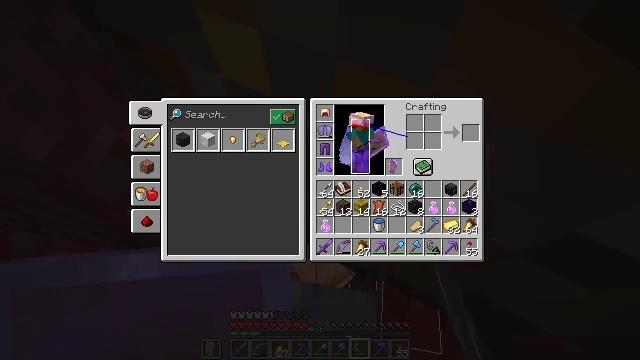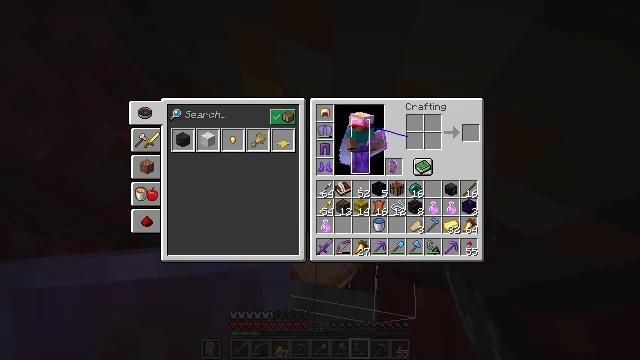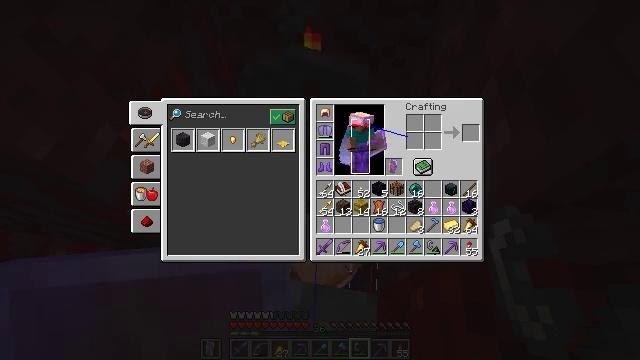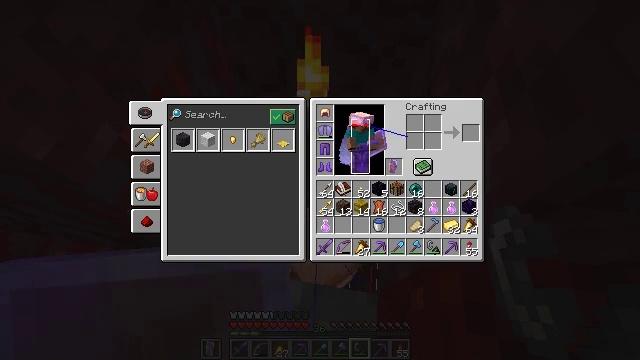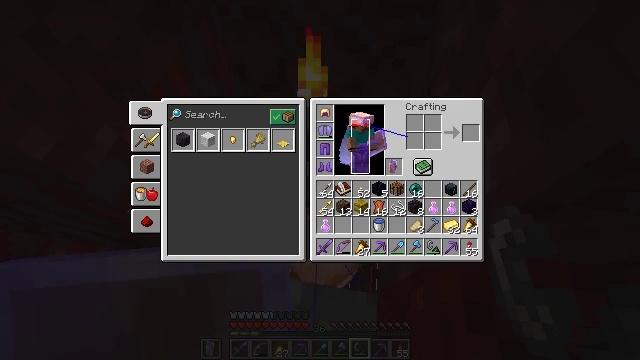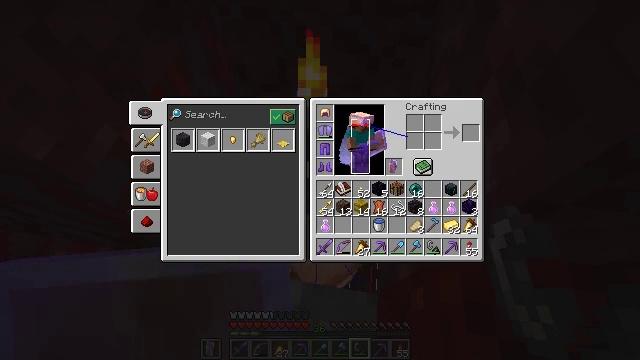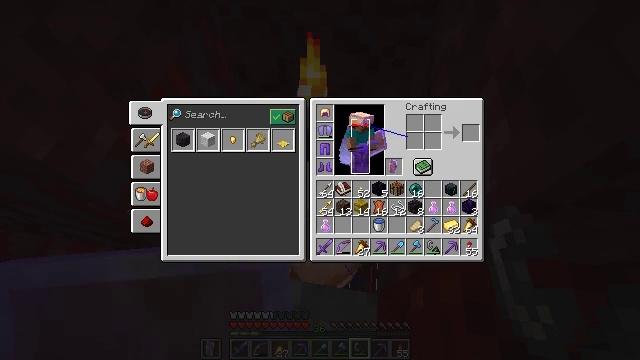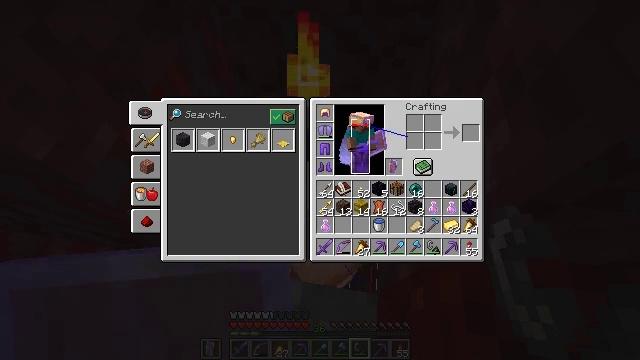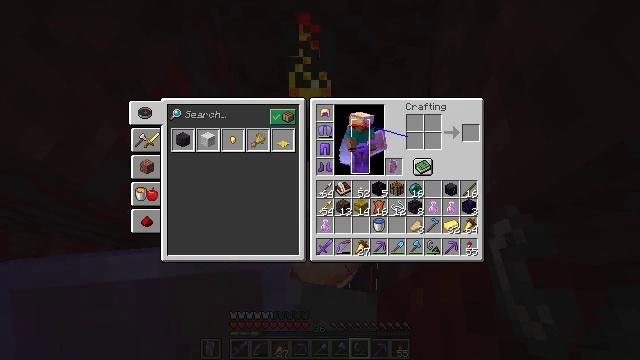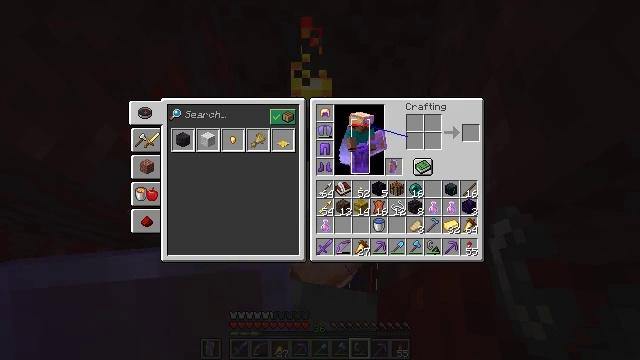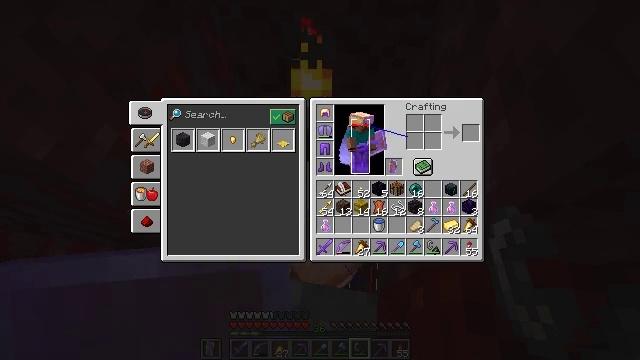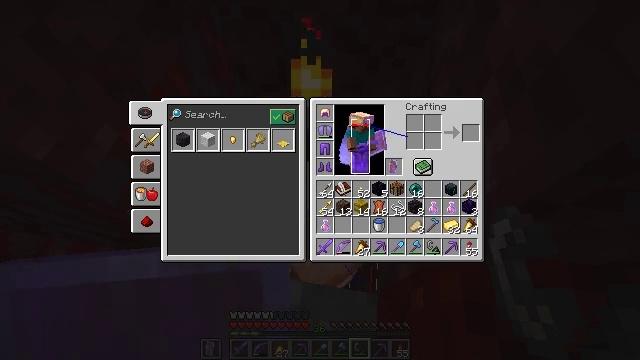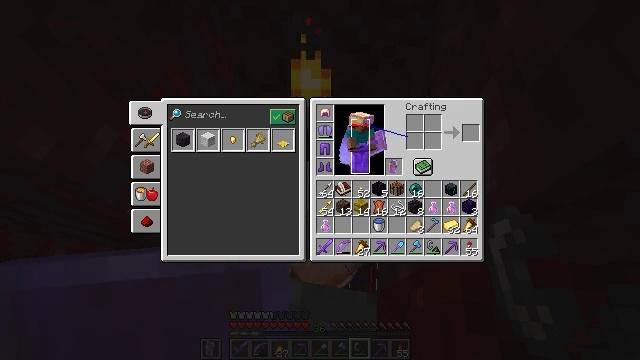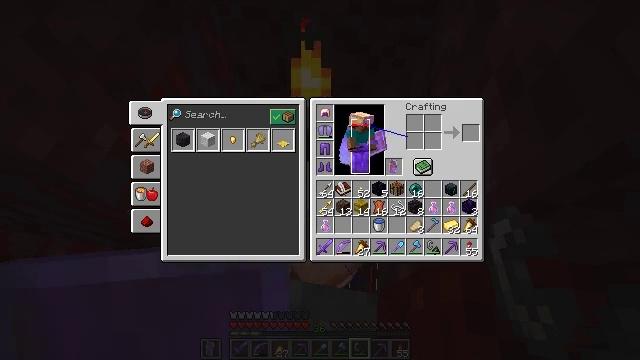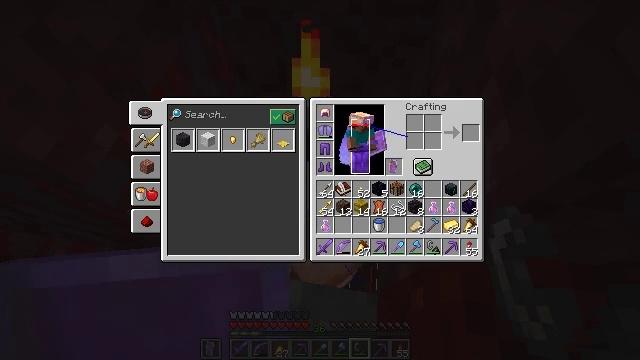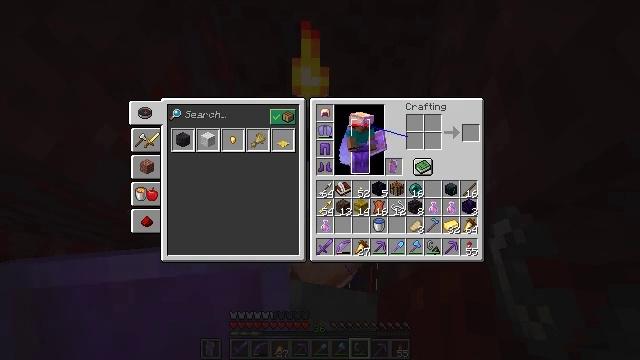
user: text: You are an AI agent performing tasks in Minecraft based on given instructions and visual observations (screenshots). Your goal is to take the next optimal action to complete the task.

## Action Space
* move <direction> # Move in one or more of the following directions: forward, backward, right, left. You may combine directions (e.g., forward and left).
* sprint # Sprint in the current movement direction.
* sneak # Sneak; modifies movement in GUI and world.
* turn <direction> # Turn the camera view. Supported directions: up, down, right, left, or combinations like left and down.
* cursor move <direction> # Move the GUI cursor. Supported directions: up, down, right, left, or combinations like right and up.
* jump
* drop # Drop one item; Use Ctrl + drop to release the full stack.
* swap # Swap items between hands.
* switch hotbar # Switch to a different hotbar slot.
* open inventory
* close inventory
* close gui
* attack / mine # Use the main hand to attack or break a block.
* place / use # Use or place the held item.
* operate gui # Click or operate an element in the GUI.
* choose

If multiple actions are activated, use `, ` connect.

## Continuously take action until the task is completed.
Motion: motion action
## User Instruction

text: Drop a fire charge.
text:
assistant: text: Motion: no_op
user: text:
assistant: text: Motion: no_op
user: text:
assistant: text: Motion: no_op
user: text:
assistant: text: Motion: no_op
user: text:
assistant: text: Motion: no_op
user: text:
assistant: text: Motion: no_op
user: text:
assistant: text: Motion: no_op
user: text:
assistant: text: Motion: no_op
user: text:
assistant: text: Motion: no_op
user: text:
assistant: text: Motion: no_op
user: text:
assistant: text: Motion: no_op
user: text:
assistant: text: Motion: no_op
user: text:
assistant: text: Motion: no_op
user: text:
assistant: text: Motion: no_op
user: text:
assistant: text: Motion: no_op
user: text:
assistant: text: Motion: no_op
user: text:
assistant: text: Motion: no_op
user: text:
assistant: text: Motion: no_op
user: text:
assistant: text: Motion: no_op
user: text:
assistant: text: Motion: no_op
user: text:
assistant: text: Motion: no_op
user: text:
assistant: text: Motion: no_op
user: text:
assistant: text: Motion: no_op
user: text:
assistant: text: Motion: close gui
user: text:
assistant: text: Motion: no_op
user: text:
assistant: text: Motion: no_op
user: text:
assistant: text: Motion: no_op
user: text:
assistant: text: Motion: no_op
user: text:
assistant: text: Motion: no_op
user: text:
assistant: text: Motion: no_op